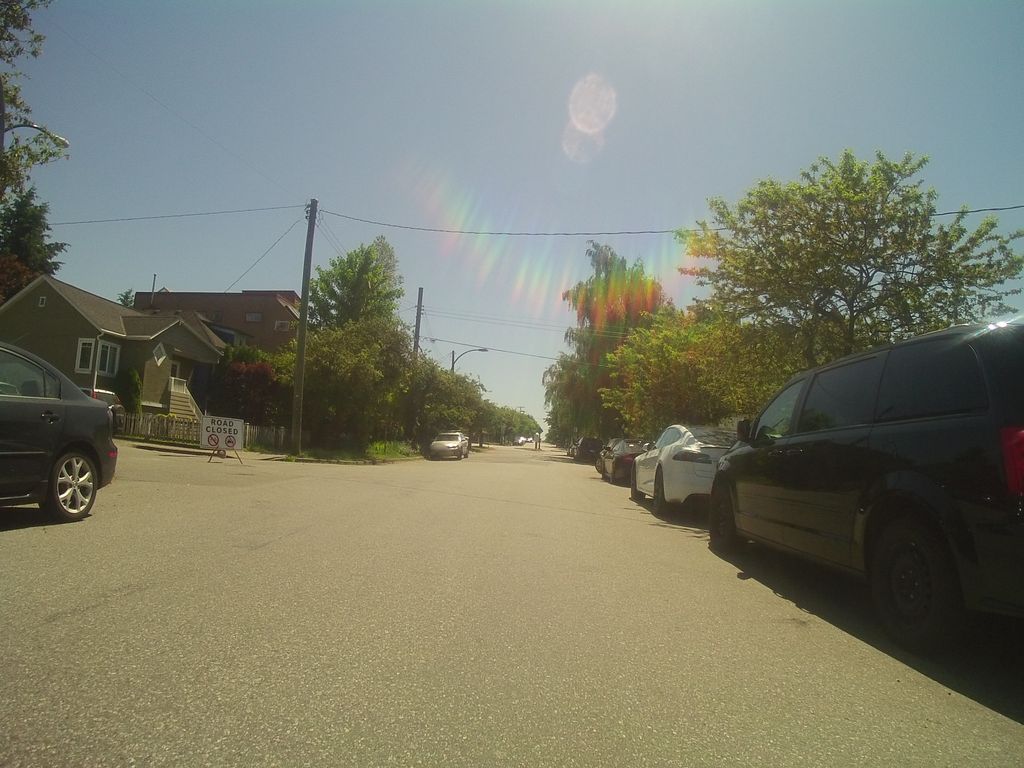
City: vancouver